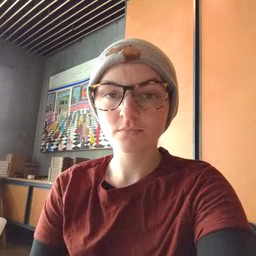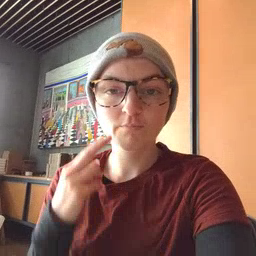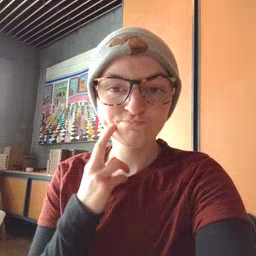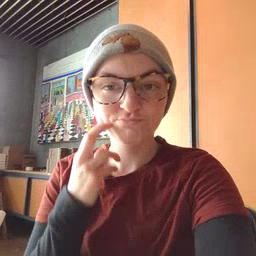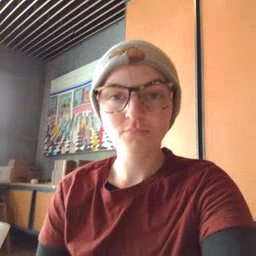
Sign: gum